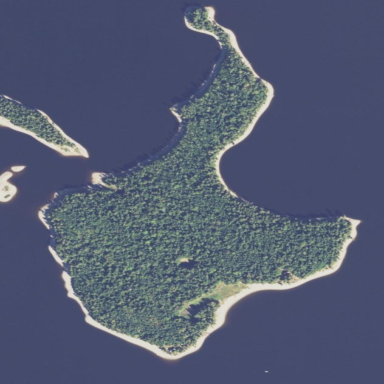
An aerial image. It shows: Image showing island.